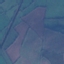
Land use / land cover class: Pasture